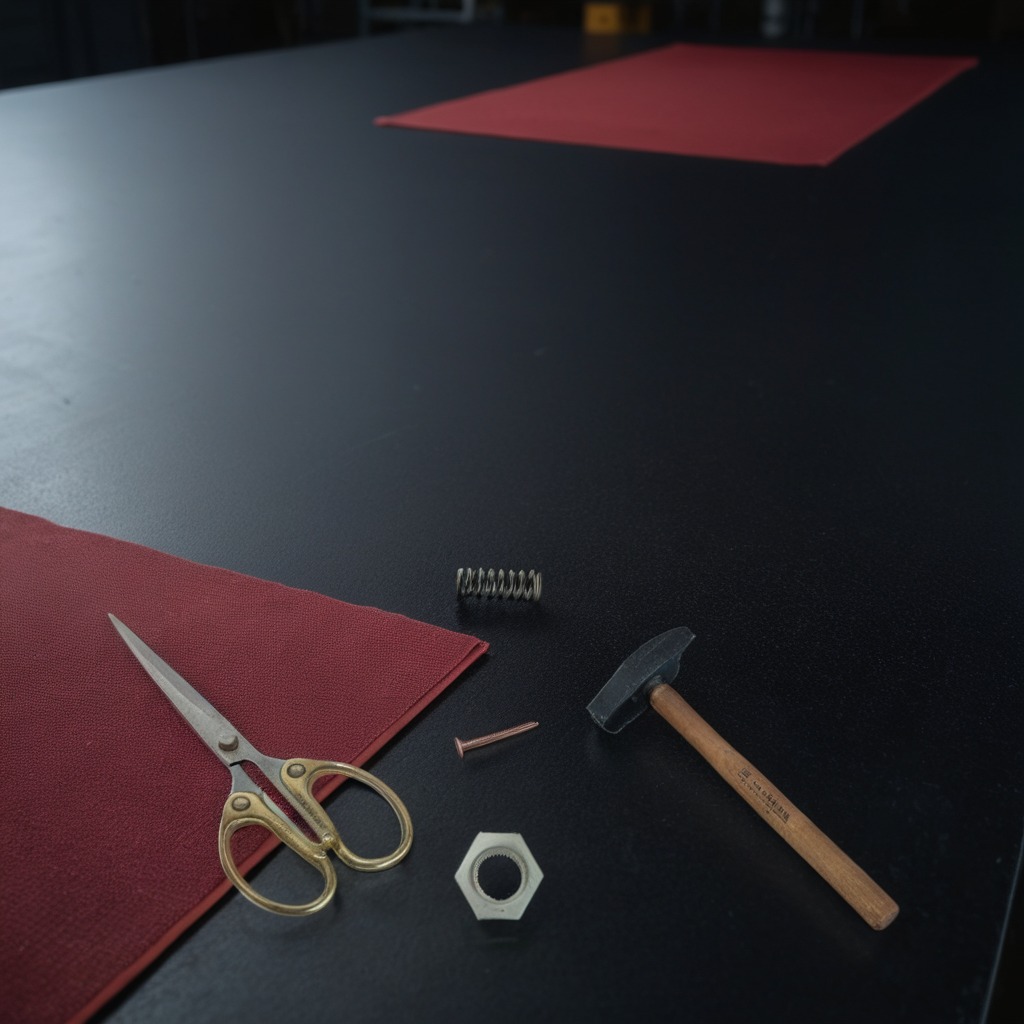
A hammer, an iron nail, a coiled metal spring, a metal nut, and a pair of scissors are lying on the clean granite tabletop.